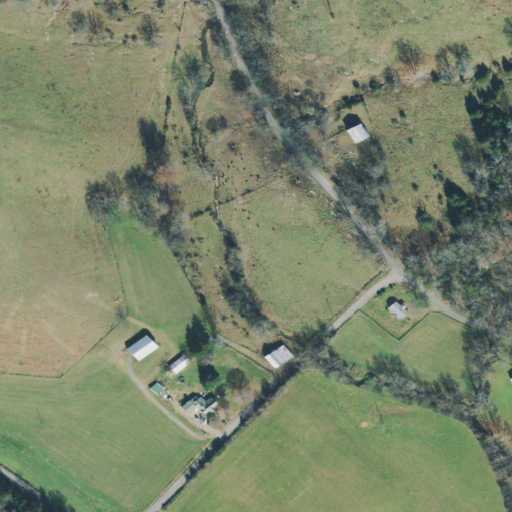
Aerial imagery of valley in Tennessee named Bedford Hollow containing pasture, open development, low intensity development, mixed forest, deciduous forest, and medium intensity development